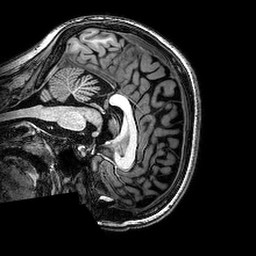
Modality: T1w
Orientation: sagittal
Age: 23
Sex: female
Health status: healthy
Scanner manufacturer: philips
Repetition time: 0.008266 s
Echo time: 0.0038 s